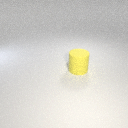
large yellow rubber cylinder